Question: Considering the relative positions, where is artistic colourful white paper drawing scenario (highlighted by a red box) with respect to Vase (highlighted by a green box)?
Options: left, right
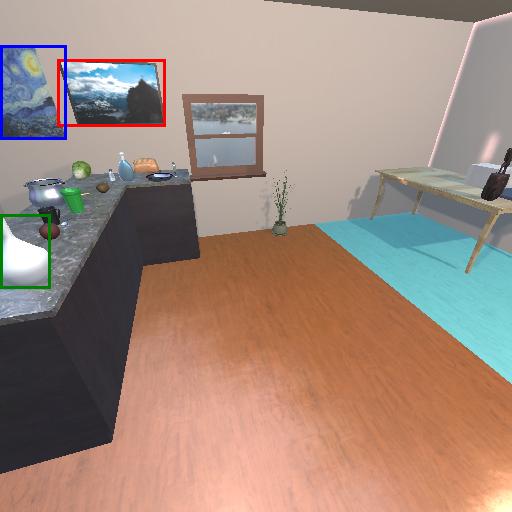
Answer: left